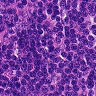
Metastatic tissue present: no